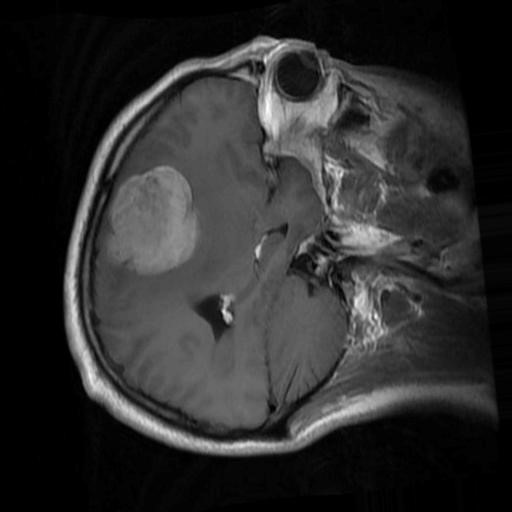
Label: brain_menin